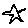
Label: star